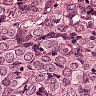
Metastatic tissue present: yes